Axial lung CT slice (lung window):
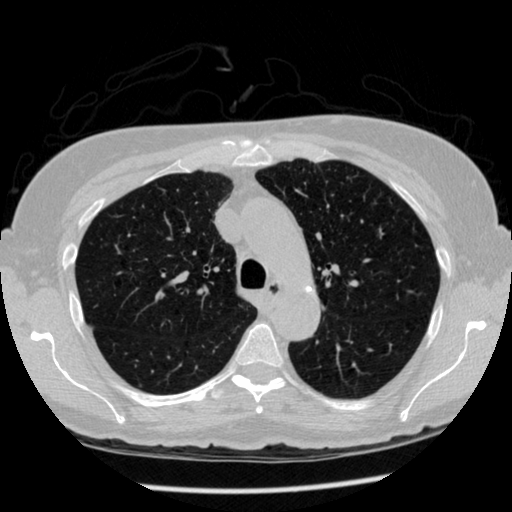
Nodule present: no